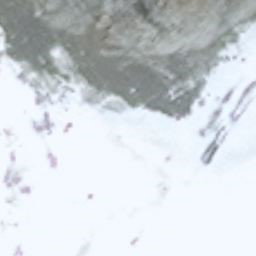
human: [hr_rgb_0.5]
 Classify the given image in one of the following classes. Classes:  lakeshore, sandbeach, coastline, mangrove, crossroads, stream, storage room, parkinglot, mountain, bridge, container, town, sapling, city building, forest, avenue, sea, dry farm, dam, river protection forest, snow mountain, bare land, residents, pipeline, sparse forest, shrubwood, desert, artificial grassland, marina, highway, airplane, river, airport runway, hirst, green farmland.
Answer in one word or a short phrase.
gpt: snow mountain